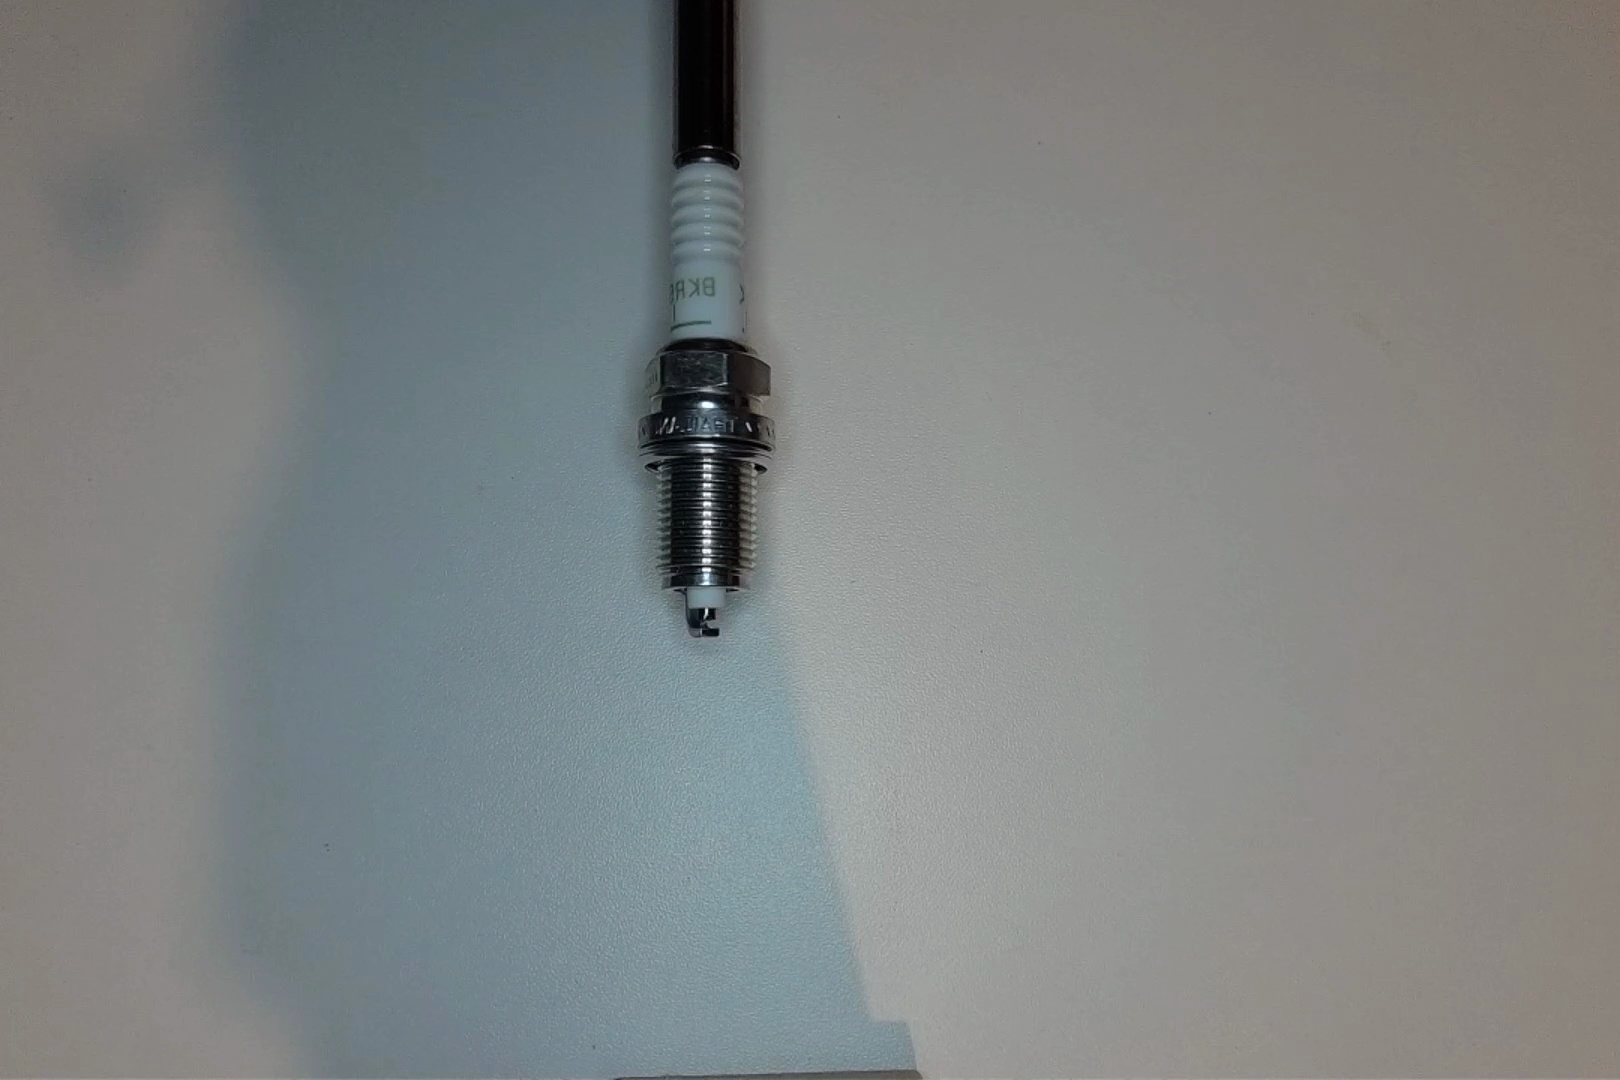
Label: no anomaly